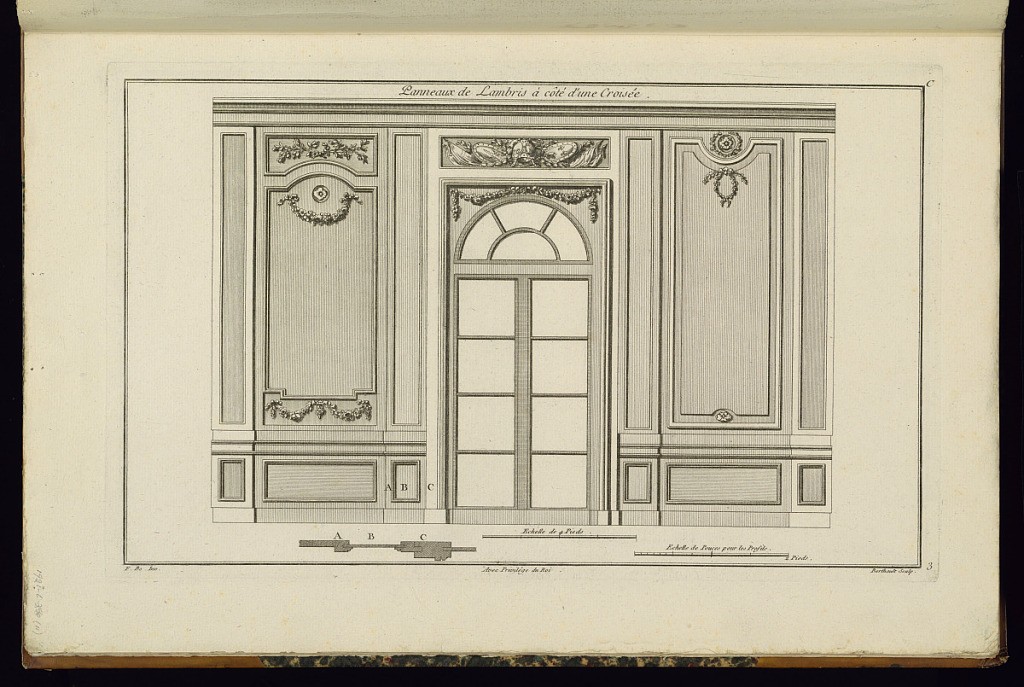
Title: Panneaux de Lambris à côté d'une Croisée
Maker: Juste-François Boucher, French, 1736 – 1782
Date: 1774
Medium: Engraving on laid paper
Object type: Print
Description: Elevation of an interior with paneling around a central casement window, and motifs featuring garland, crossed branches, floral garland, trophy with military attributes, and rosettes. The plate is signed.